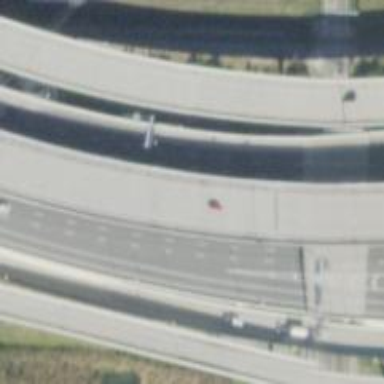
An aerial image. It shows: Asphalt motorway.